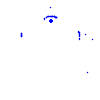
Particle: pion